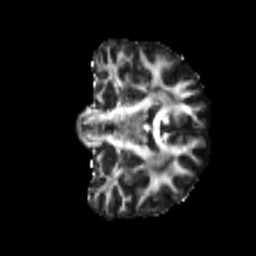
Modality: FA
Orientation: coronal
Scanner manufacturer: siemens
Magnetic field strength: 3 T
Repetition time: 4 s
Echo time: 0.0594 s